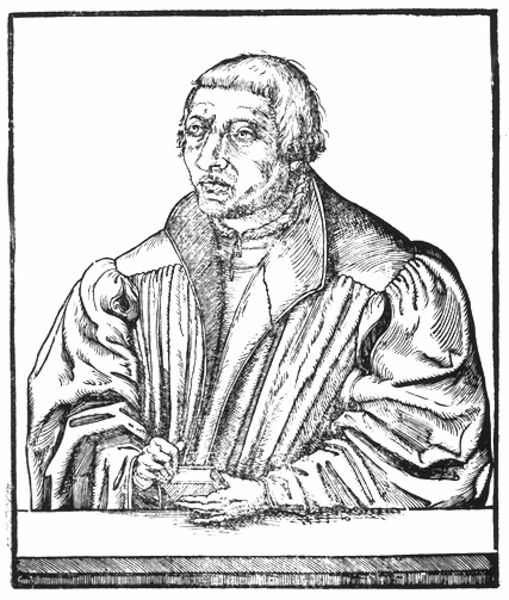
Titel: Bildnis des Veit Dietrich
Künstler: Lucius
Institution: (Seriendruck)
Schlagwörter: hand, mann, weiß, stadt, frisur, mund, nase, schwarz, skizze, stirn, tisch, zeichnung, blick, richter, augen, falten, kragen, holland, hände, niederlande, portrait, porträt, brüstung, gewand, haare, mantel, reich, lippen, renaissance, schulter, kette, buch, druck, schwarz weiss, radierung, stich, portait, bürger, talar, pfarrer, halbporträt, mittelalter, mönch, luther, gelehrter, dürer, bruder, martin, häne, cranach, lucas, mante, rechnen